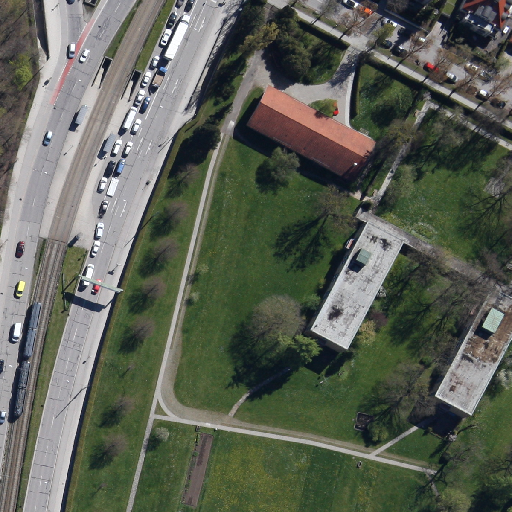
Referring expression: bikeway